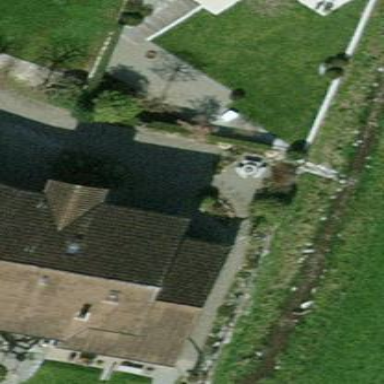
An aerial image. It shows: Terrace building.